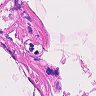
Metastatic tissue present: no